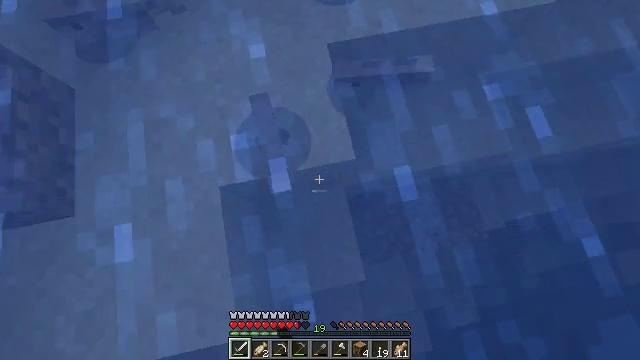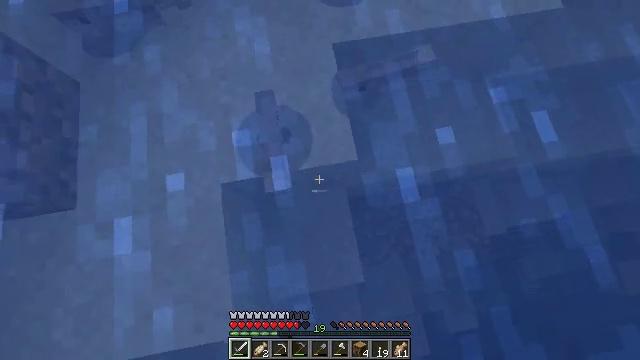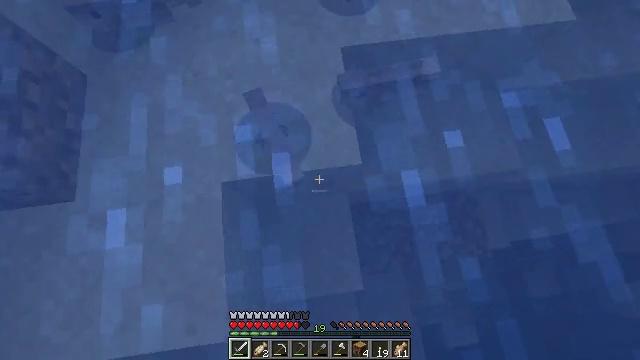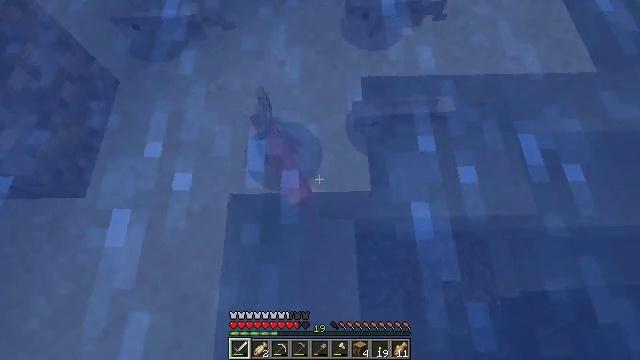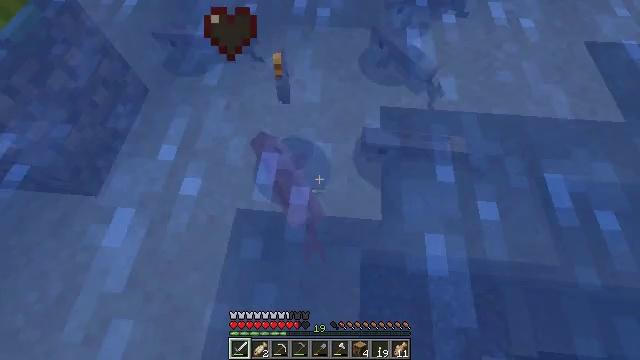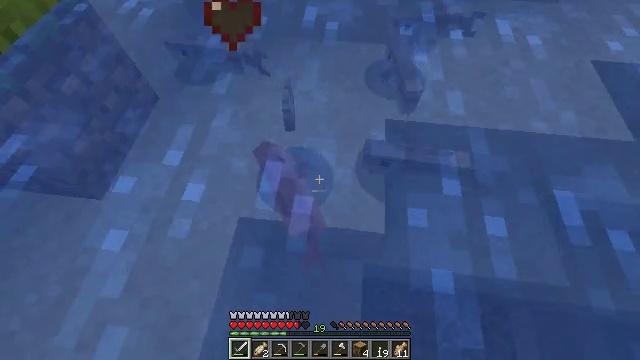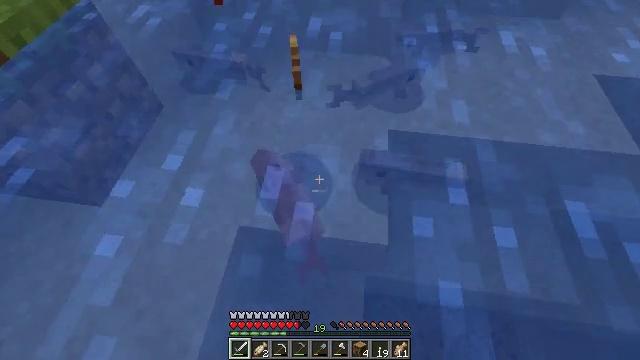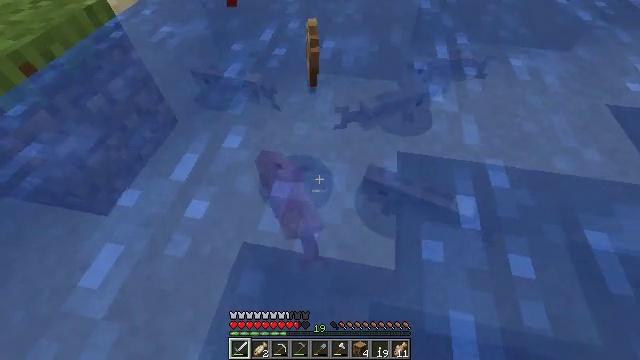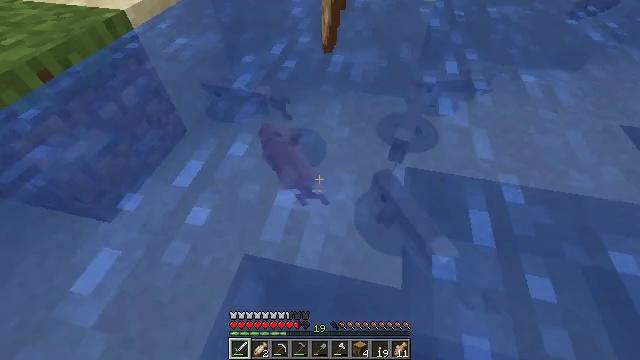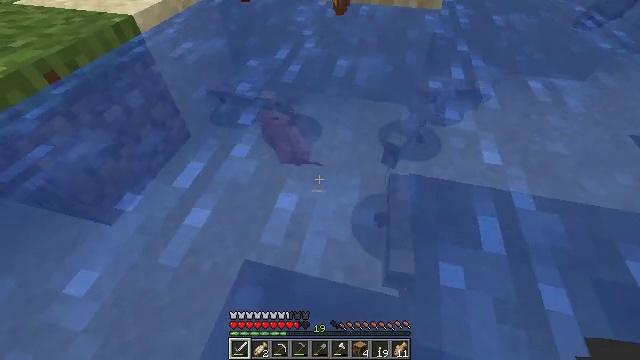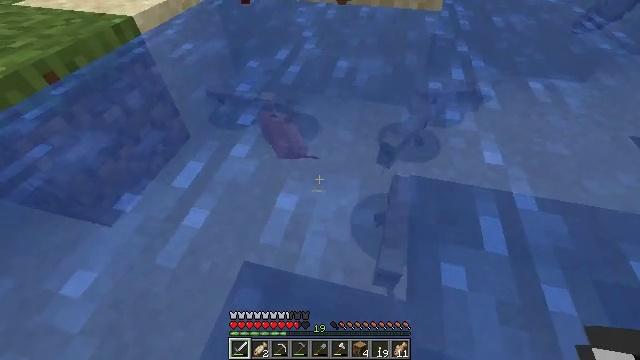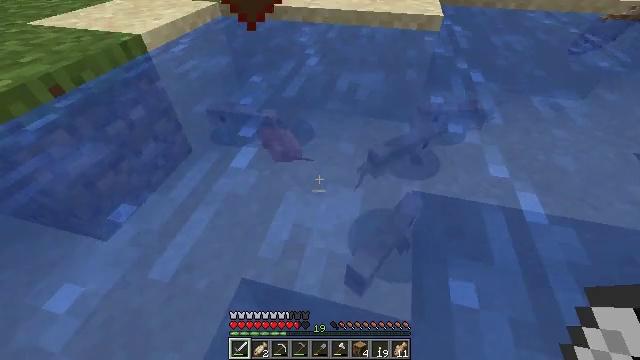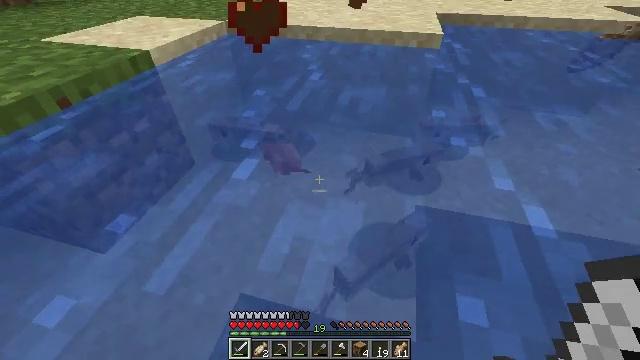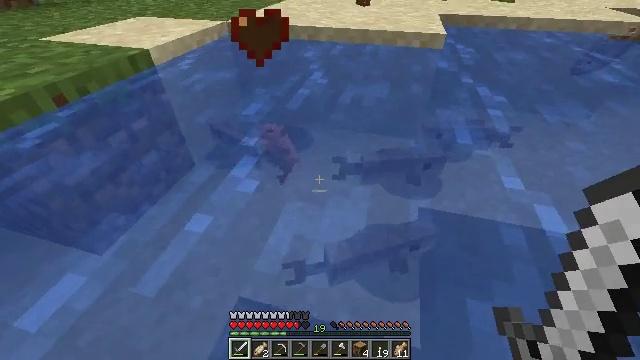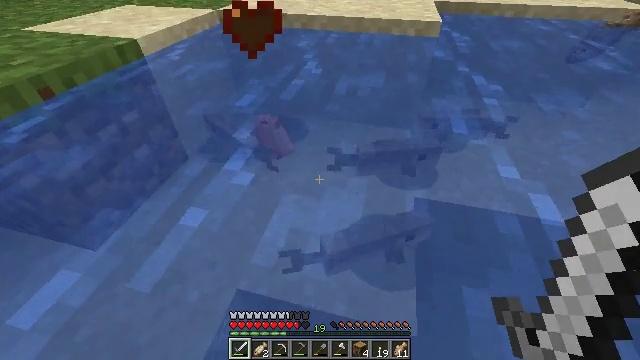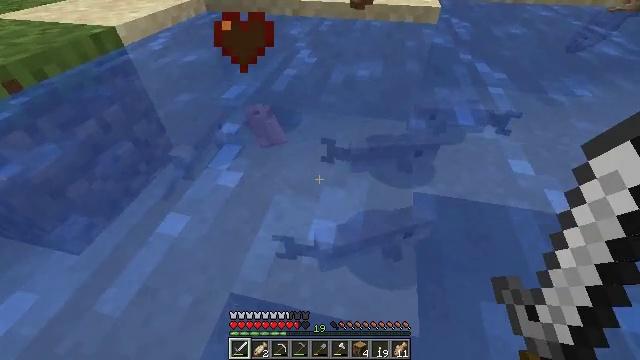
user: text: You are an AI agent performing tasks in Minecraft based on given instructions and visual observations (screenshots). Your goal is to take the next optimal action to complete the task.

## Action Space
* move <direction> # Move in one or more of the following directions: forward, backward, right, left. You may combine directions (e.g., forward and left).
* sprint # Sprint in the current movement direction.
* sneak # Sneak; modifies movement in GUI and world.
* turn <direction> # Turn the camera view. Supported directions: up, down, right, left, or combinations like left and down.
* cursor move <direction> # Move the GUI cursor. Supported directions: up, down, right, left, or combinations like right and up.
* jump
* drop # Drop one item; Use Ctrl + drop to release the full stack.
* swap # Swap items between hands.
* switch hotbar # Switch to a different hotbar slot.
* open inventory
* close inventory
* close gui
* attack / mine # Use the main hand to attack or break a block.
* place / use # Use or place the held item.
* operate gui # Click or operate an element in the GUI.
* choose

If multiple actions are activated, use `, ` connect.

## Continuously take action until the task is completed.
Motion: motion action
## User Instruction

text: Hunt fish.
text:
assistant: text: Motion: turn left, attack / mine
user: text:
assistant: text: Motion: turn left and up
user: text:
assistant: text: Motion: turn left and up
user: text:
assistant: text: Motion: turn left and up
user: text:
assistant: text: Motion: turn left and up
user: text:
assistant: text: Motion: turn up
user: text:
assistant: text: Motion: turn left and up
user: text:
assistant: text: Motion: turn left and up
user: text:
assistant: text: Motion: turn left and up
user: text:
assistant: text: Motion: no_op
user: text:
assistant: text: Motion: turn up
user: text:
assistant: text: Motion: turn up
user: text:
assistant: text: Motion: move forward
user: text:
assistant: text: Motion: move forward, turn right and down
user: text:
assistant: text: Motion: move forward, turn right and down
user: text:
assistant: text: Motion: move forward
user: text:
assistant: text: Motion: move forward
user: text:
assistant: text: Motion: move forward, turn right and down, jump
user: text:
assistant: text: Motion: move forward, turn right and down, jump
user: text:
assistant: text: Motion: move forward, turn right and down, attack / mine, jump
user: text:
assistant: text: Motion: move forward, turn right and down, attack / mine, jump
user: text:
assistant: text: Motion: turn right and down, attack / mine, jump
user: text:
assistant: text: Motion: turn right, attack / mine
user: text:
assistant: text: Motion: turn right
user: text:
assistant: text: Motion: no_op
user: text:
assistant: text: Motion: no_op
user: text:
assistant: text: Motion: turn right
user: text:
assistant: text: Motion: turn right
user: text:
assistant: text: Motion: turn right
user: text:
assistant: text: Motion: turn right